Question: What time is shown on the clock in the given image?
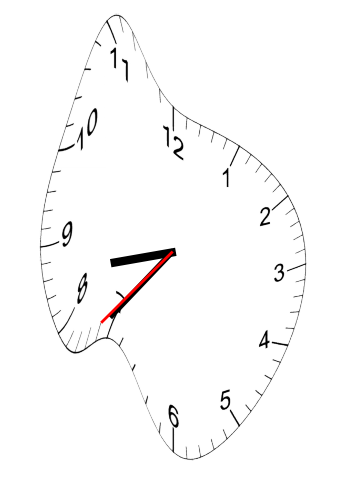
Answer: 08:36:37